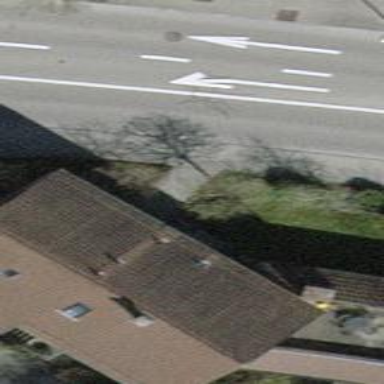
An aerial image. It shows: Building with tiled roof.